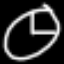
Label: clock